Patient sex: M
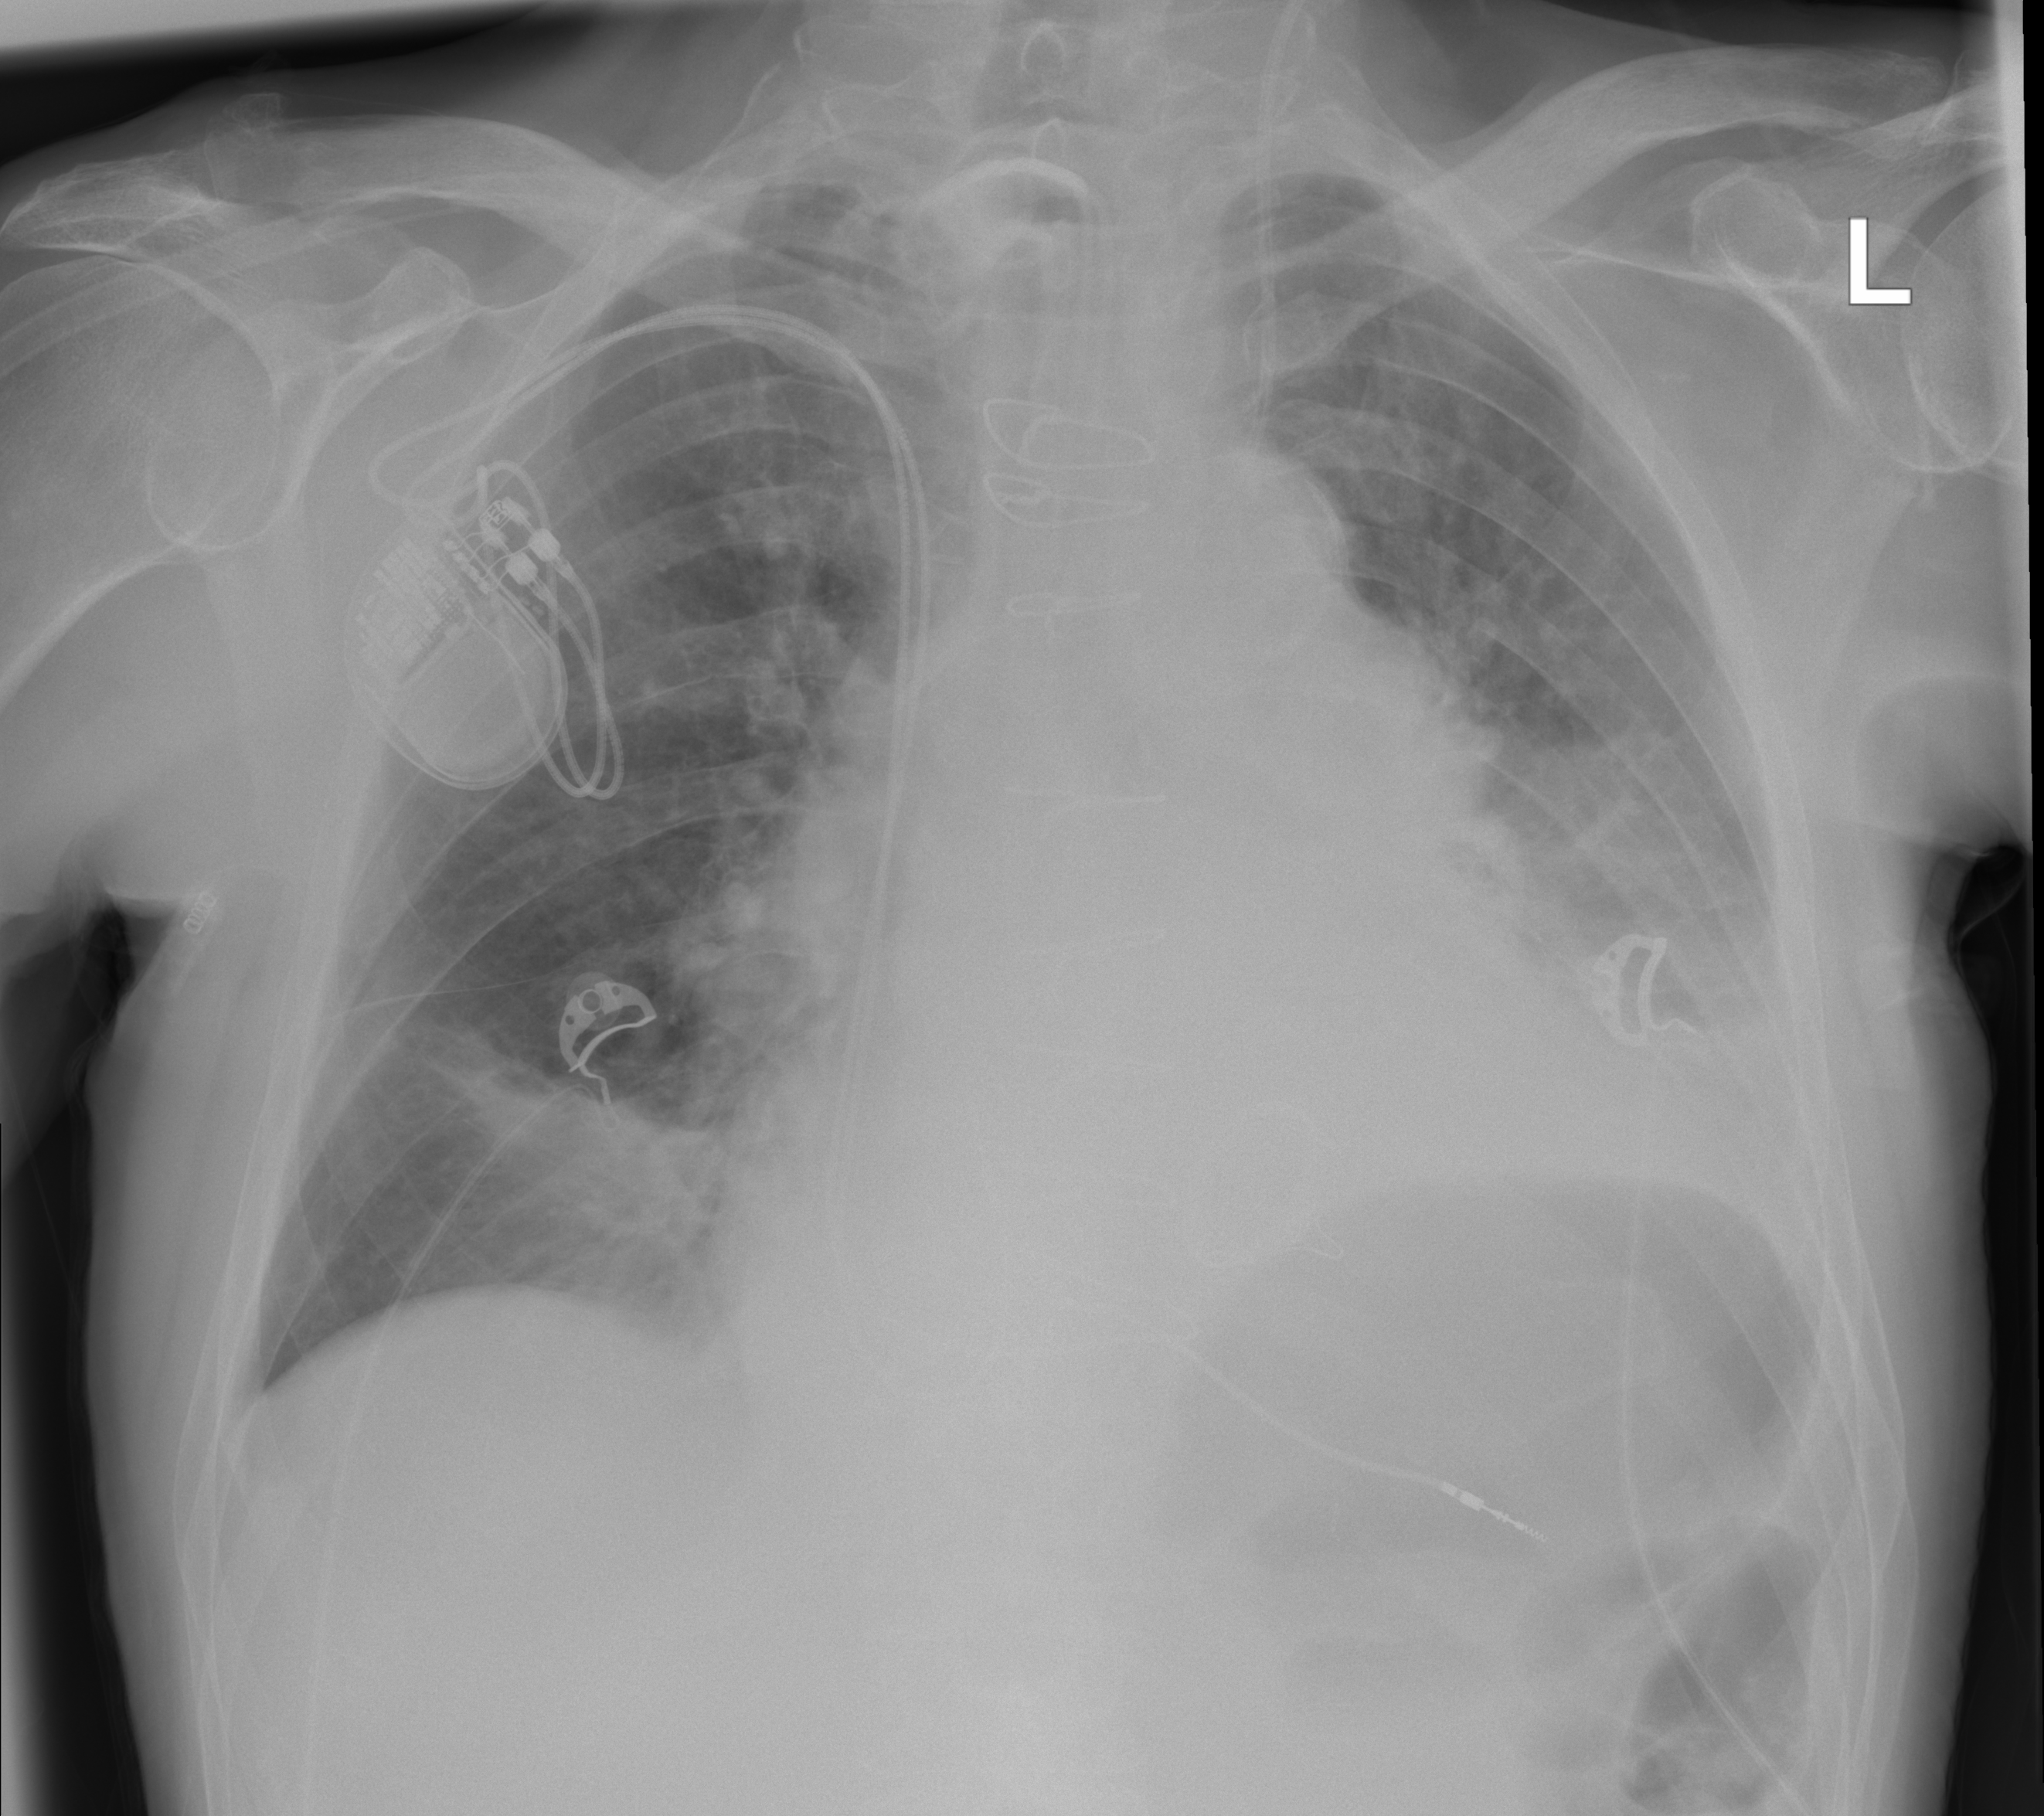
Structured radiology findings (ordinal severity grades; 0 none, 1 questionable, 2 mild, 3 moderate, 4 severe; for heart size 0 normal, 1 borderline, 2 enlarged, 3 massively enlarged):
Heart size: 2
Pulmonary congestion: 1
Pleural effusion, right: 0
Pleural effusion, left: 2
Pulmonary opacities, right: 0
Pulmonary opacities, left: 1
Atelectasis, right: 2
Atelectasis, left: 2